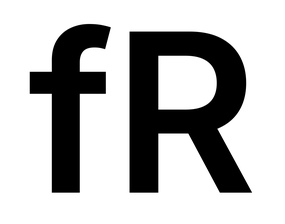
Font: Inter_SemiBold